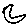
Label: moon